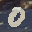
Label: 0